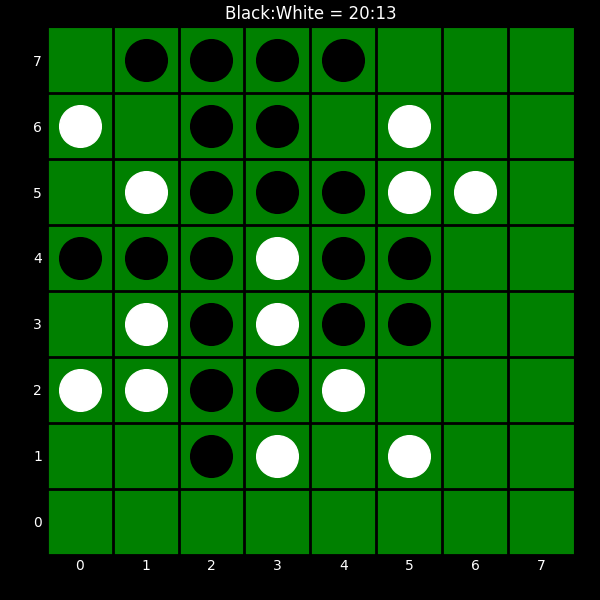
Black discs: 20
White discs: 13